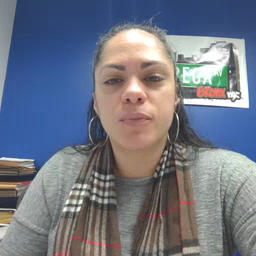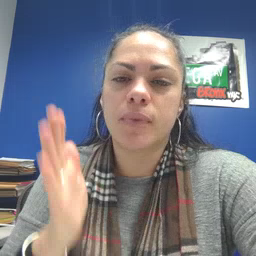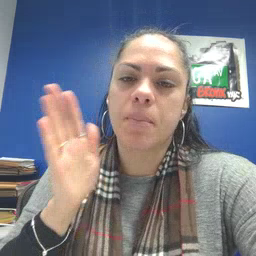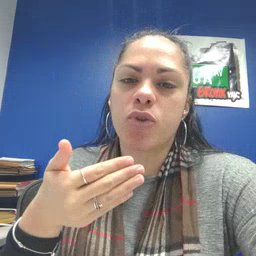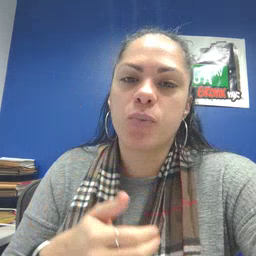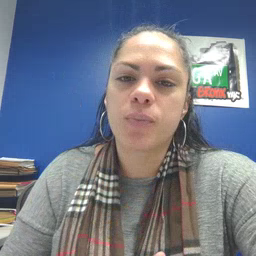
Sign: bedroom